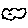
Label: cloud